Question: I have a working example below, but a bit of an explanation.
I want the user to be able to toggle the option to unlock their app data with biometrics (or not if preferred). If they activate the toggle, once the app resigns to background or has been terminated the next time it is launched they should be prompted to log in.
This portion of the app functionality I have operational. However, once the user logs in once, resigns to background and then relaunches they are in instantly.
I altered the codebase so that the "permission" bool was set to false, however when the view to authenticate prompts them, there is none of the Apple biometrics, they are simply granted access.
I tried using the 'LAContext.invalidate' but after adding that into the check when resigning of background the biometric prompts never reappear - unless fully terminated.
Am I missing something or how do other apps like banking create the prompt on every foreground instance?
'''
// main.swift
@main
struct MyApp: App {
@StateObject var biometricsVM = BiometricsViewModel()
var body: some Scene {
WindowGroup {
// toggle for use
if UserDefaults.shared.bool(forKey: .settingsBiometrics) {
// app unlocked
if biometricsVM.authorisationGranted {
MyView() // <-- the app view itself
.onAppear {
NotificationCenter.default.addObserver(
forName: UIApplication.willResignActiveNotification,
object: nil,
queue: .main
) { _ in
biometricsVM.context.invalidate()
biometricsVM.authorisationGranted = false
}
}
} else {
BioCheck(vm: biometricsVM)
}
}
}
}
}
'''
'''
// biometricsVM.swift
final class BiometricsViewModel: ObservableObject {
@Published var authorisationGranted = false
@Published var authorisationError: Error?
let context = LAContext()
func requestAuthorisation() {
var error: NSError? = nil
let hasBiometricsEnabled = context.canEvaluatePolicy(
.deviceOwnerAuthentication, error: &error
)
let reason = "Unlock to gain access to your data"
if hasBiometricsEnabled {
switch context.biometryType {
case .touchID, .faceID:
context.evaluatePolicy(.deviceOwnerAuthentication, localizedReason: reason ) { success, error in
DispatchQueue.main.async {
self.authorisationGranted = success
self.authorisationError = error
}
}
case .none:
// other stuff
@unknown default:
// other stuff
}
}
}
}
'''
'''
// biocheck.swift
struct BioCheck: View {
@ObservedObject var vm: BiometricsViewModel
var body: some View {
Button {
vm.requestAuthorisation()
} label: {
Text("Authenticate")
}
.onAppear { vm.requestAuthorisation() }
}
}
'''
Video of issue:

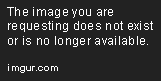
Answer: The problem is that the code in 'MyApp' runs once the app opens similar to 'didFinishLaunchingWithOptions'. To fix this, create a new 'View' & place the following code in it:
'''
if UserDefaults.shared.bool(forKey: .settingsBiometrics) {
if biometricsVM.authorisationGranted {
MyView()
.onAppear {
NotificationCenter.default.addObserver(
forName: UIApplication.willResignActiveNotification,
object: nil,
queue: .main
) { _ in
biometricsVM.context.invalidate()
biometricsVM.authorisationGranted = false
}
}
} else {
BioCheck(vm: biometricsVM)
}
}
'''
Then replace the content of 'WindowGroup' with the 'View' you created.
Edit:
It was the function 'requestAuthorisation' giving an error related to 'context'. You should create a new context every time you call that function:
'''
func requestAuthorisation() {
var error: NSError? = nil
let context = LAContext()
let hasBiometricsEnabled = context.canEvaluatePolicy(
.deviceOwnerAuthentication, error: &error
)
let reason = "Unlock to gain access to your data"
if hasBiometricsEnabled {
switch context.biometryType {
case .touchID, .faceID:
context.evaluatePolicy(.deviceOwnerAuthentication, localizedReason: reason ) { success, error in
DispatchQueue.main.async {
self.authorisationGranted = success
self.authorisationError = error
}
}
case .none:
// other stuff
break
@unknown default:
break
}
}
}
'''